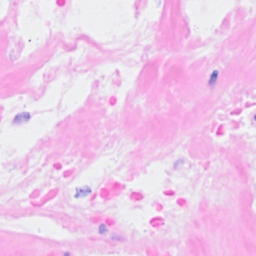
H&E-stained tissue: Breast